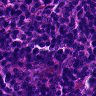
Metastatic tissue present: no